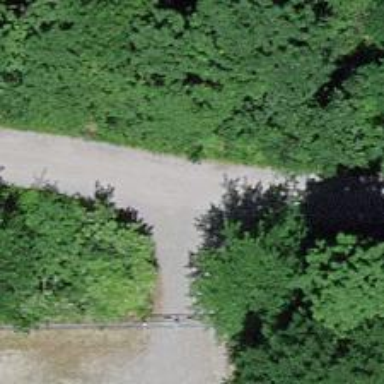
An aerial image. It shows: Gravel track used for forestry vehicles with grade 2 track type.